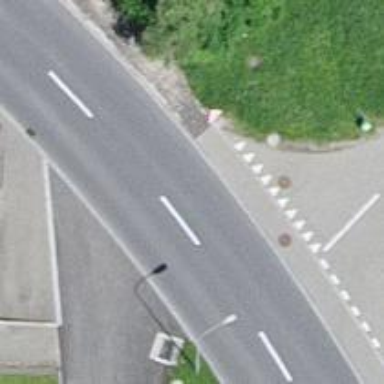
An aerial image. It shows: Tertiary road with asphalt surface.